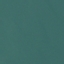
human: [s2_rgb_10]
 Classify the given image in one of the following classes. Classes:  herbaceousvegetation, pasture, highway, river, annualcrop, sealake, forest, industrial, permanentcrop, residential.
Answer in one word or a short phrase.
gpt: SeaLake